Question: I have a huge CSV table of thousands of data, I want to make a table of number of occurrence of two elements together divided by how many that element presented
[
Like appeared 8 times in this rows with 2 times with so the relation between bitcoin to : is that always exists with bitcoin so the value of appearing with bitcoin is 1 and bitcoin appearing with API is 1/4.
I want something looks like this in the end
<URL>
How I can do it with python or any other tool?
This is sample of file
<URL>
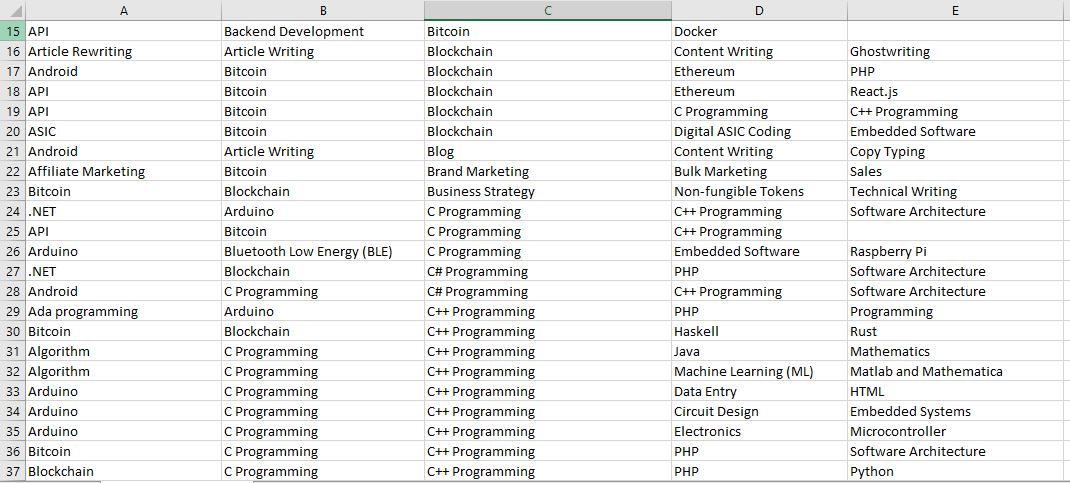
Answer: This, I think, does do the job. I typed your spreadsheet into a csv by hand (would have been nice to be able to cut and paste), and the results seem reasonable.
'''
import itertools
import csv
import numpy as np
words = {}
for row in open('input.csv'):
parts = row.rstrip().split(',')
for a,b in itertools.combinations(parts,2):
if a not in words:
words[a] = [b]
else:
words[a].append( b )
if b not in words:
words[b] = [a]
else:
words[b].append( a )
print(words)
size = len(words)
keys = list(words.keys())
track = np.zeros((size,size))
for i,k in enumerate(keys):
track[i,i] = len(words[k])
for j in words[k]:
track[i,keys.index(j)] += 1
track[keys.index(j),i] += 1
print(keys)
# Scale to [0,1].
for row in range(track.shape[0]):
track[row,:] /= track[row,row]
# Create a csv with the results.
fout = open('corresp.csv','w')
print( ','.join([' ']+keys), file=fout )
for row in range(track.shape[0]):
print( keys[row], file=fout, end=',')
print( ','.join(f"{track[row,i]}" for i in range(track.shape[1])), file=fout )
'''
Here's the first few lines of the result:
'''
,API,Backend Development,Bitcoin,Docker,Article Rewriting,Article writing,Blockchain,Content Writing,Ghostwriting,Android,Ethereum,PHP,React.js,C Programming,C++ Programming,ASIC,Digital ASIC Coding,Embedded Software,Article Writing,Blog,Copy Typing,Affiliate Marketing,Brand Marketing,Bulk Marketing,Sales,BlockChain,Business Strategy,Non-fungible Tokens,Technical Writing,.NET,Arduino,Software Architecture,Bluetooth Low Energy (BLE),C# Programming,Ada programming,Programming,Haskell,Rust,Algorithm,Java,Mathematics,Machine Learning (ML),Matlab and Mathematica,Data Entry,HTML,Circuit Designs,Embedded Systems,Electronics,Microcontroller, C++ Programming,Python
API,1.0,0.14285714285714285,0.5714285714285714,0.14285714285714285,0.0,0.0,0.2857142857142857,0.0,0.0,0.0,0.14285714285714285,0.0,0.14285714285714285,0.2857142857142857,0.2857142857142857,0.0,0.0,0.0,0.0,0.0,0.0,0.0,0.0,0.0,0.0,0.0,0.0,0.0,0.0,0.0,0.0,0.0,0.0,0.0,0.0,0.0,0.0,0.0,0.0,0.0,0.0,0.0,0.0,0.0,0.0,0.0,0.0,0.0,0.0,0.0,0.0
Backend Development,0.6666666666666666,1.0,0.6666666666666666,0.6666666666666666,0.0,0.0,0.0,0.0,0.0,0.0,0.0,0.0,0.0,0.0,0.0,0.0,0.0,0.0,0.0,0.0,0.0,0.0,0.0,0.0,0.0,0.0,0.0,0.0,0.0,0.0,0.0,0.0,0.0,0.0,0.0,0.0,0.0,0.0,0.0,0.0,0.0,0.0,0.0,0.0,0.0,0.0,0.0,0.0,0.0,0.0,0.0
Bitcoin,0.21052631578947367,0.05263157894736842,1.0,0.05263157894736842,0.0,0.0,0.2631578947368421,0.0,0.0,0.05263157894736842,0.10526315789473684,0.10526315789473684,0.05263157894736842,0.15789473684210525,0.21052631578947367,0.05263157894736842,0.05263157894736842,0.05263157894736842,0.0,0.0,0.0,0.05263157894736842,0.05263157894736842,0.05263157894736842,0.05263157894736842,0.05263157894736842,0.05263157894736842,0.05263157894736842,0.05263157894736842,0.0,0.0,0.05263157894736842,0.0,0.0,0.0,0.0,0.05263157894736842,0.05263157894736842,0.0,0.0,0.0,0.0,0.0,0.0,0.0,0.0,0.0,0.0,0.0,0.0,0.0
Docker,0.6666666666666666,0.6666666666666666,0.6666666666666666,1.0,0.0,0.0,0.0,0.0,0.0,0.0,0.0,0.0,0.0,0.0,0.0,0.0,0.0,0.0,0.0,0.0,0.0,0.0,0.0,0.0,0.0,0.0,0.0,0.0,0.0,0.0,0.0,0.0,0.0,0.0,0.0,0.0,0.0,0.0,0.0,0.0,0.0,0.0,0.0,0.0,0.0,0.0,0.0,0.0,0.0,0.0,0.0
'''